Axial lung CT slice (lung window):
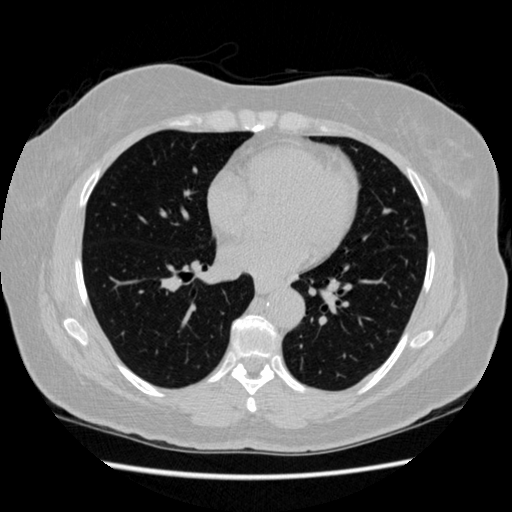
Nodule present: no